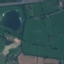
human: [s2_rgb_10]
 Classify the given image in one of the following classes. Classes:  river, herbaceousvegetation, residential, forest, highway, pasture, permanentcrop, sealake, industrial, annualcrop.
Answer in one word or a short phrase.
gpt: Pasture